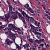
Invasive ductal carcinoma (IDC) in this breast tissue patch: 1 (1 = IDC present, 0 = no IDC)